You are looking at the envelope spectrum of a bearing's vibration signal. The marked vertical lines are the theoretical fault frequencies for the outer race, inner race, rolling elements, and cage. Based on the visible evidence, which condition applies: normal, inner_race, outer_race, ball?
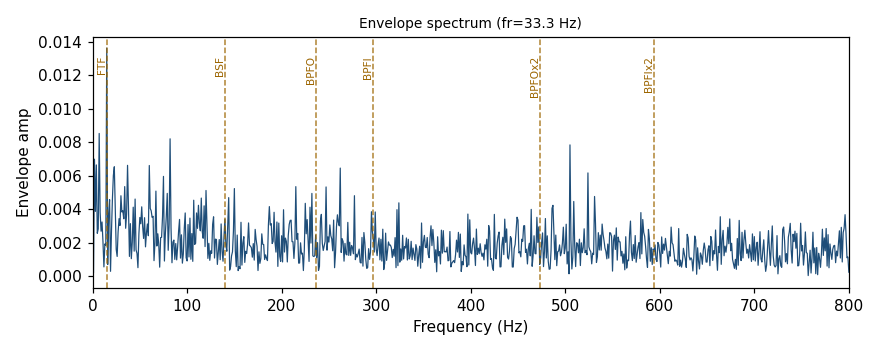
Answer: normal